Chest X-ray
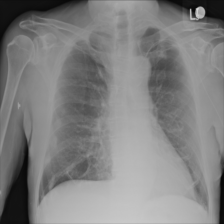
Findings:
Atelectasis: negative
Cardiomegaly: negative
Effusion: negative
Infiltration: negative
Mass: negative
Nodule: negative
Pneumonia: negative
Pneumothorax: negative
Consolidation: negative
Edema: negative
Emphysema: negative
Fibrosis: negative
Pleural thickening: negative
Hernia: negative